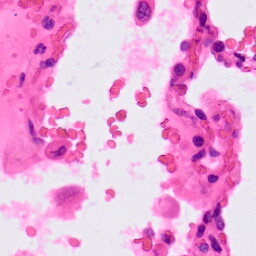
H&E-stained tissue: Lung